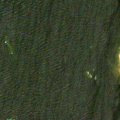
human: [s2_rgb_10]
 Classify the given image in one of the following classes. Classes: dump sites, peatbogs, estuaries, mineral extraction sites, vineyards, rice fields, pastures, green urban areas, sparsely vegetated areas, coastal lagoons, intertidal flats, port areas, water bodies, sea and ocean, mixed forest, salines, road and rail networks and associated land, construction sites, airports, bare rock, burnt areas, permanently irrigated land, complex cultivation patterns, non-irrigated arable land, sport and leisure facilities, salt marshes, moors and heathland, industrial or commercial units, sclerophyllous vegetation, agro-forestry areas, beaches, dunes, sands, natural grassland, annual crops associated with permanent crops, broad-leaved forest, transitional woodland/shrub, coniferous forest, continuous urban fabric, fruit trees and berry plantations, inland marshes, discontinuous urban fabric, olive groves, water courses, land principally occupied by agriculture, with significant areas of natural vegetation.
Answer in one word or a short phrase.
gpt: sea and ocean